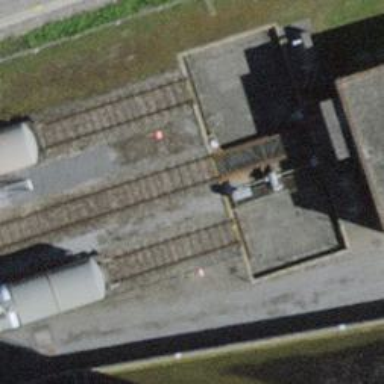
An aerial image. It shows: Railway buffer stop.